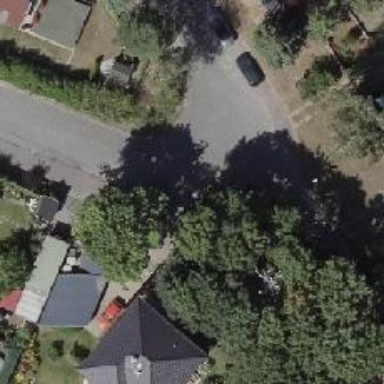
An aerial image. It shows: Sidewalk along the footway.